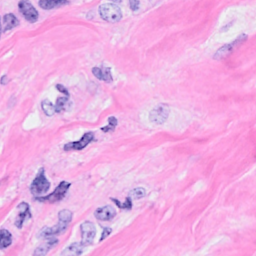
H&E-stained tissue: Breast